【题型】解答题　【知识点】解析几何　【难度】easy
如图，在直角坐标平面 \(xOy\) 中，\(\triangle A_iB_iA_{i+1}\ (i=1,2,\dots,n,\dots)\) 为正三角形，且满足 \(\overrightarrow{OA_1}=\left(-\dfrac{1}{4},0\right)\)，\(\overrightarrow{A_iA_{i+1}}=(2i-1,0)\)。

\vspace{1em}
\noindent
(1) 求点 \(A_n\) 的横坐标 \(X_n\) 关于正整数 \(n\) 的表达式；
\vspace{1em}
\noindent
(2) 求证：点 \(B_1, B_2, \dots, B_n\dots\) 在抛物线 \(\Gamma:\ y^2 = 3x\) 上；
\vspace{1em}
\noindent
(3) 过 (2) 中抛物线 \(\Gamma:\ y^2 = 3x\) 的焦点 \(F\) 作两条互相垂直的弦 \(AC\) 和 \(BD\)，求四边形 \(ABCD\) 面积的最小值。
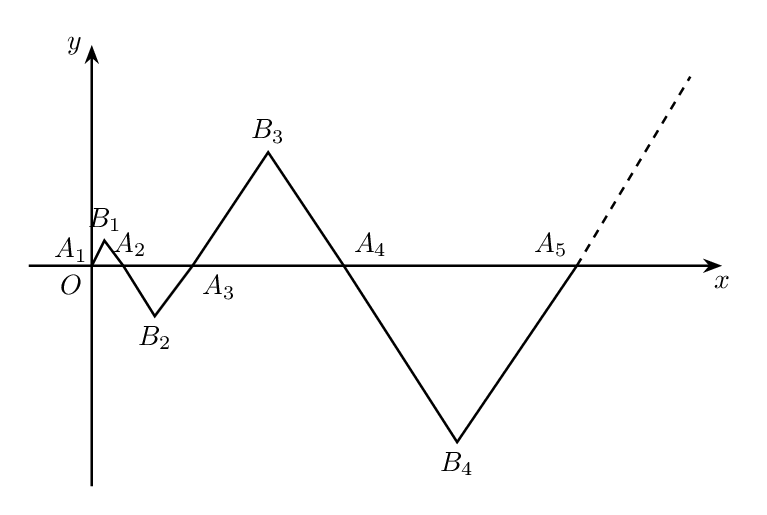
【解答】
\noindent
【详解】(1) 由 \(\overrightarrow{OA_n} = \overrightarrow{OA_1} + \overrightarrow{A_1A_2} + \dots + \overrightarrow{A_{n-1}A_n}\)，
可得
\[
X_n = -\frac{1}{4} + \sum_{i=1}^{n-1}(2i-1) = -\frac{1}{4} + \frac{(1+2n-3)(n-1)}{2} = -\frac{1}{4} + (n-1)^2;
\]
(2) 设点 \(B_n\) 的坐标为 \((x,y)\)，
则
\[
\begin{cases}
x = X_n + \frac{2n-1}{2} = -\frac{1}{4} + (n-1)^2 + \frac{2n-1}{2} \\
|y| = \frac{\sqrt{3}}{2}(2n-1)
\end{cases}, \quad \text{即} \quad
\begin{cases}
x = \left(n - \frac{1}{2}\right)^2 \\
|y| = \sqrt{3}\left(n - \frac{1}{2}\right)
\end{cases},
\]
所以 \(y^2 = 3\left(x - \frac{1}{2}\right)^2 = 3x\)，
所以点 \(B_1,B_2,\dots,B_n\cdots\) 在抛物线 \(\Gamma:\ y^2 = 3x\) 上；
(3) 抛物线 \(\Gamma:\ y^2 = 3x\) 的焦点为 \(F\left(\frac{3}{4},0\right)\)，
互相垂直的弦 \(AC\) 和 \(BD\) 显然都不垂直坐标轴，
设直线 \(AC\) 的方程为 \(x = my + \frac{3}{4}, m \neq 0\)，
代入 \(\Gamma:\ y^2 = 3x\)，得 \(y^2 - 3my - \frac{9}{4} = 0\)，
则有 \(y_A + y_C = 3m\)，\(y_A y_C = -\frac{9}{4}\)，
所以 \(|AC| = \sqrt{1+m^2}|y_A - y_C| = 3(1+m^2)\)，
将上式中的 \(m\) 用 \(-\frac{1}{m}\) 代换，得 \(|BD| = 3\left(1+\frac{1}{m^2}\right)\)，
于是 \(S_{ABCD} = \frac{1}{2}|AC||BD| = \frac{9}{2}(1+m^2)\left(1+\frac{1}{m^2}\right) = \frac{9}{2}\left(2 + m^2 + \frac{1}{m^2}\right) \ge 18\)。
当且仅当 \(m^2 = \frac{1}{m^2}\)，即 \(m = \pm 1\) 时，
取等号，
所以四边形 \(ABCD\) 面积的最小值为 \(\boldsymbol{18}\)。

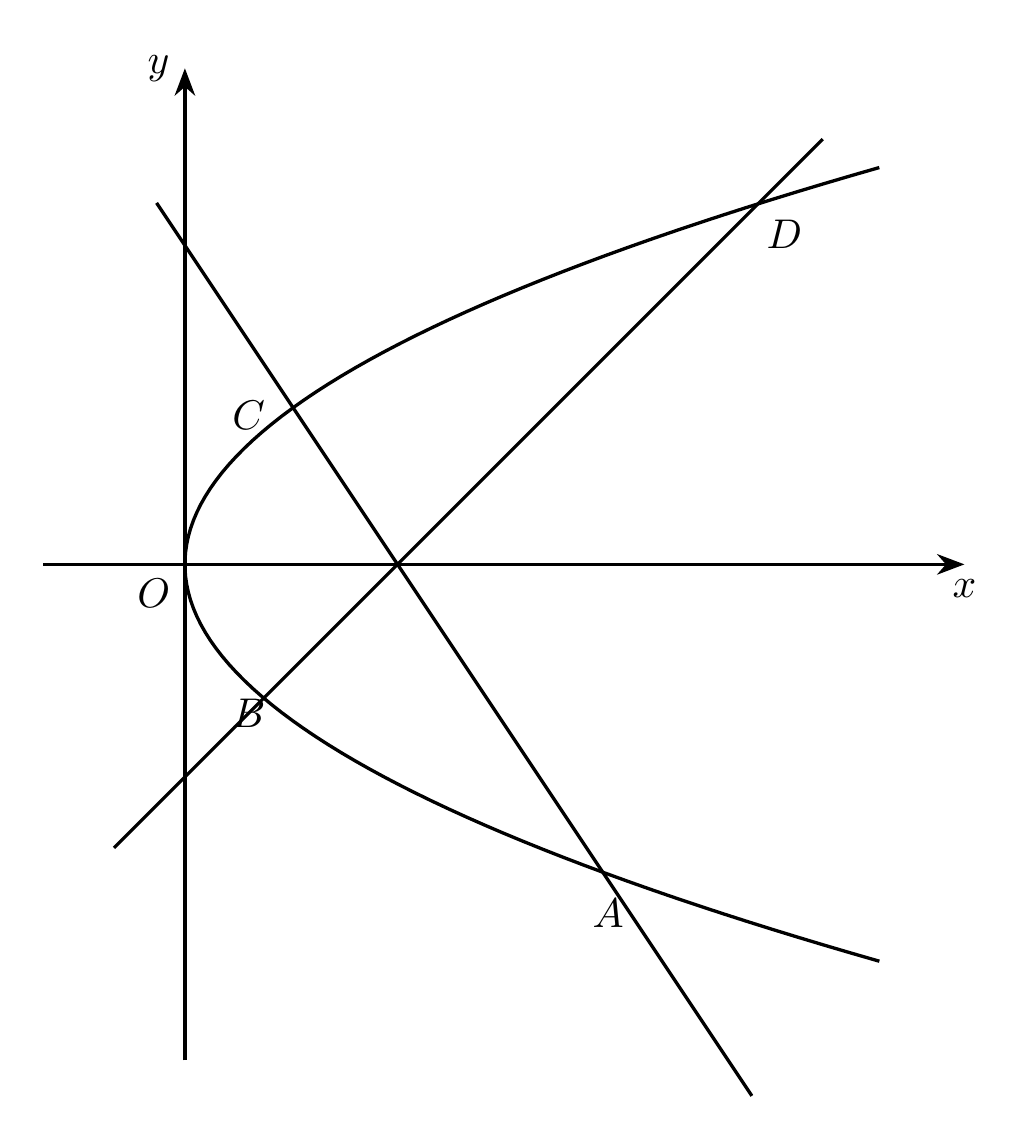